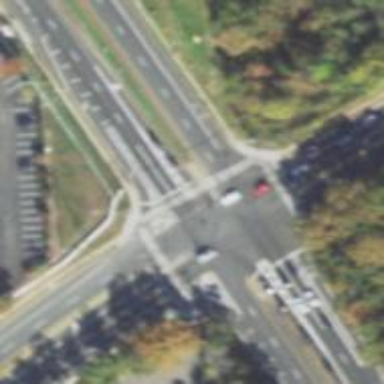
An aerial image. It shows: Marked road crossing.